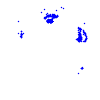
Particle: pion